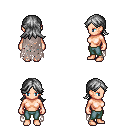
a pixel art fantasy rpg character, female body template, human, light skin, gray tattered cape, teal pants, gray loose hair, four views (front, back, left, right), 2x2 character sprite sheet, small pixel art, hard edges, no anti-aliasing